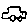
Label: car